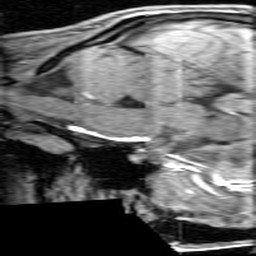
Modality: angio
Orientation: sagittal
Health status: ill
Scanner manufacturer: siemens
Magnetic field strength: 1.5 T
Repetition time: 0.039 s
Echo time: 0.00502 s